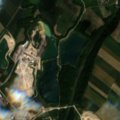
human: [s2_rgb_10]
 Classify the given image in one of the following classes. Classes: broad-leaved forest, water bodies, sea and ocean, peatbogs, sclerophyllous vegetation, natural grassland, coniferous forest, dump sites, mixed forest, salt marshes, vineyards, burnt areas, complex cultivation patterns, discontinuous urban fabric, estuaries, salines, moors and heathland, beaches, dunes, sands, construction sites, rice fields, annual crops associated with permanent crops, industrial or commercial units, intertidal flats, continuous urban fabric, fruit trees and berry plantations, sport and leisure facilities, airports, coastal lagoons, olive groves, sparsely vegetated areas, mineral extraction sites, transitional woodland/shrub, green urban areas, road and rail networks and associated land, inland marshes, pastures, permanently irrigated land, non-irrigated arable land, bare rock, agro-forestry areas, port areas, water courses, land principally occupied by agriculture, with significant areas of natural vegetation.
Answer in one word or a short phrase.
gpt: discontinuous urban fabric, mineral extraction sites, non-irrigated arable land, land principally occupied by agriculture, with significant areas of natural vegetation, broad-leaved forest, water bodies